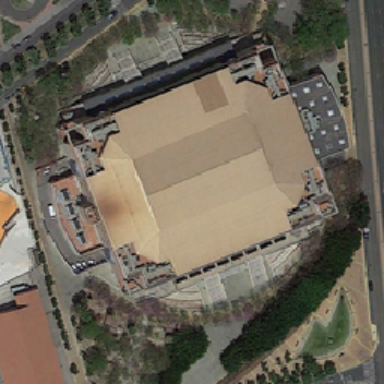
The brown roofed courtyard is located in the middle of the road .